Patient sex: M
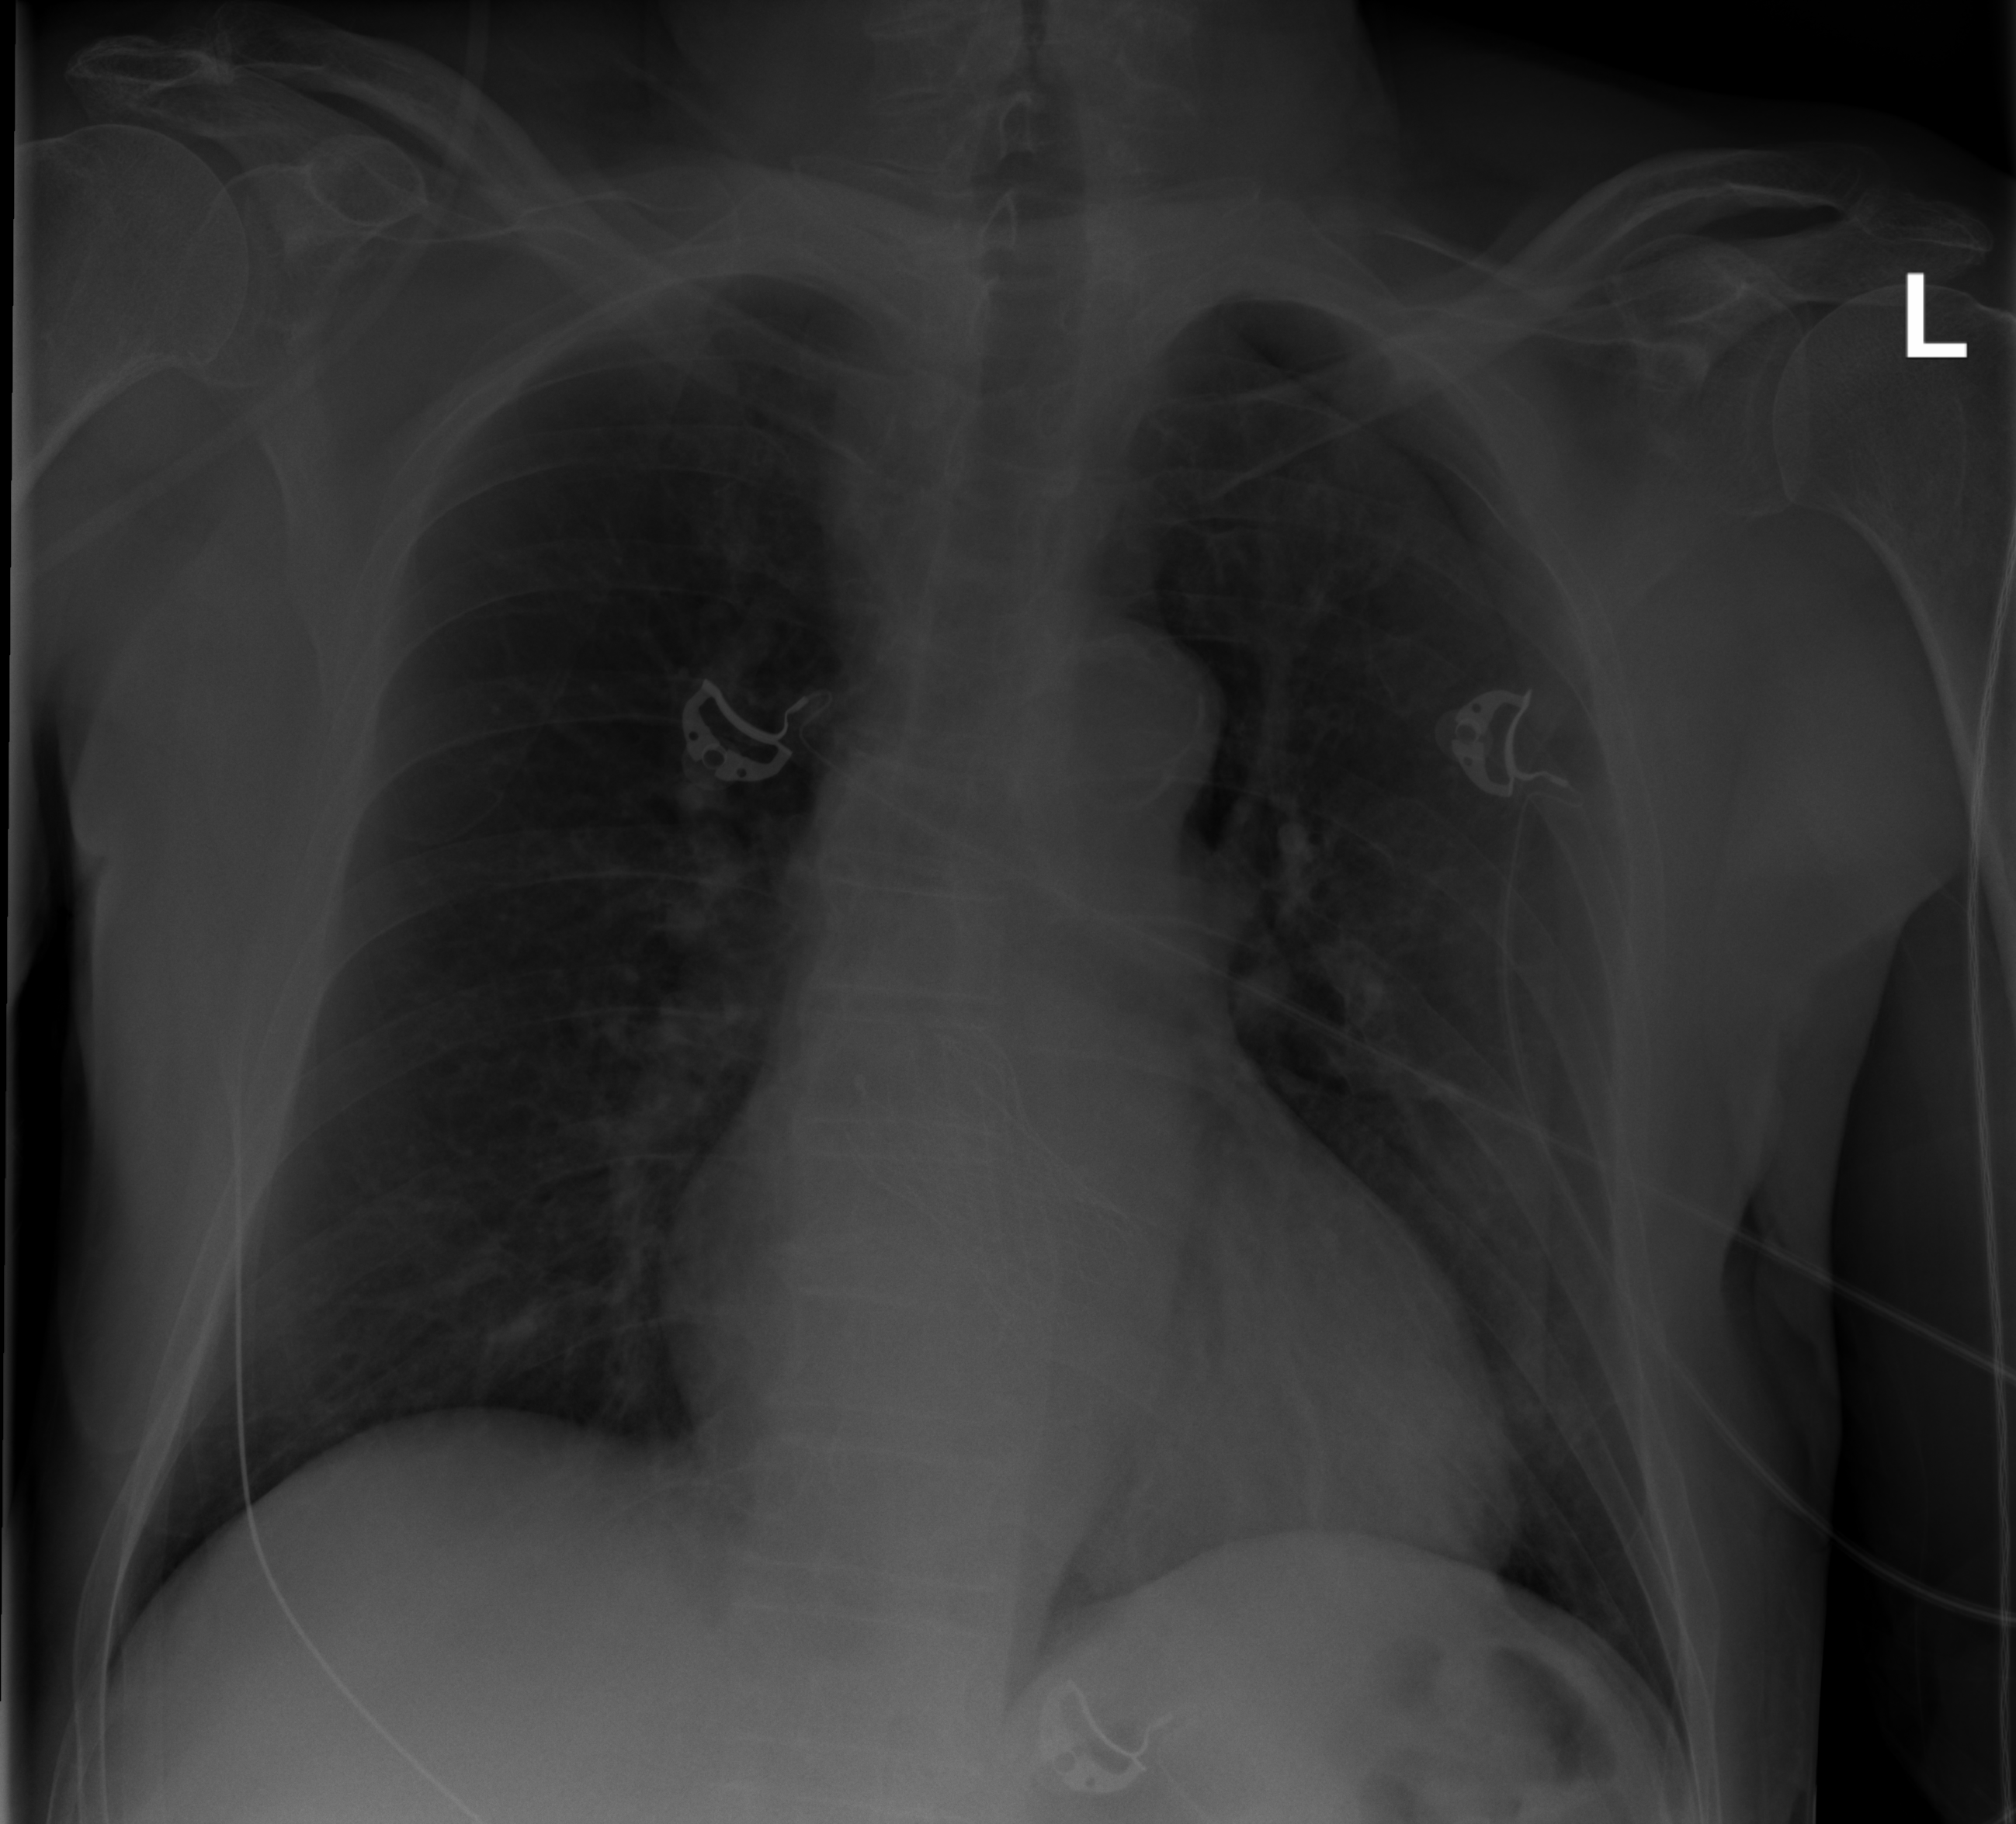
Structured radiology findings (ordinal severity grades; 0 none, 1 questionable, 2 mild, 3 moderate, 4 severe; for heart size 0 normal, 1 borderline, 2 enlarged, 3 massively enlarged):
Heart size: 2
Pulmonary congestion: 0
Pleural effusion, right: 0
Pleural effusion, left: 0
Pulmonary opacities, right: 0
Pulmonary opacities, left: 0
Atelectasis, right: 0
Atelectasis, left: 2